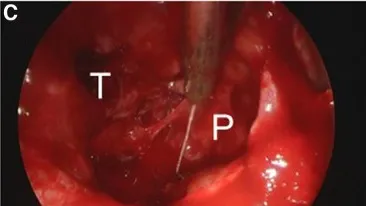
Images obtained during endoscopic endonasal surgery. (C) Compression of the pituitary gland was observed on the left side with the patient in a superior position.
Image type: endoscopy (gi_endoscopy)